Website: bh-photo
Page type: customer-info-address
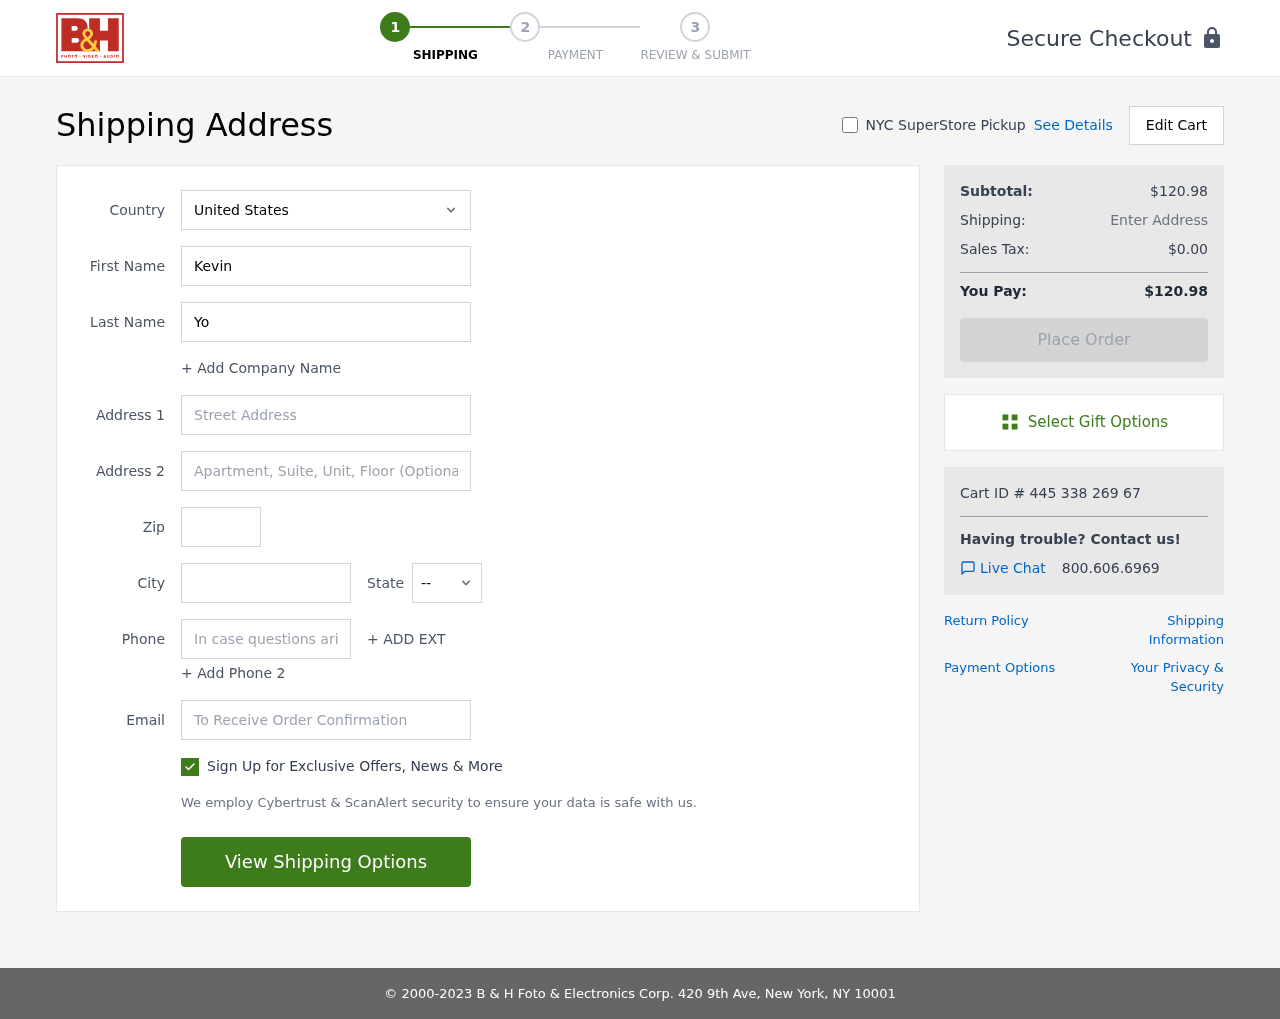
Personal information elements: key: PII_CITY
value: Port Steve
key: PII_COUNTRY
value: United States
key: PII_EMAIL
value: kyork@yahoo.com
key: PII_FIRSTNAME
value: Kevin
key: PII_LASTNAME
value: York
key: PII_PHONE
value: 9326150441
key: PII_POSTCODE
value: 21218
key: PII_STATE_ABBR
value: IL
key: PII_STREET
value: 20587 Sandra Flat
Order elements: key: ORDER_SUBTOTAL
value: $120.98
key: ORDER_TAX
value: $0.00
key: ORDER_TOTAL
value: $120.98
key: ORDER_ID
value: Cart ID # 445 338 269 67